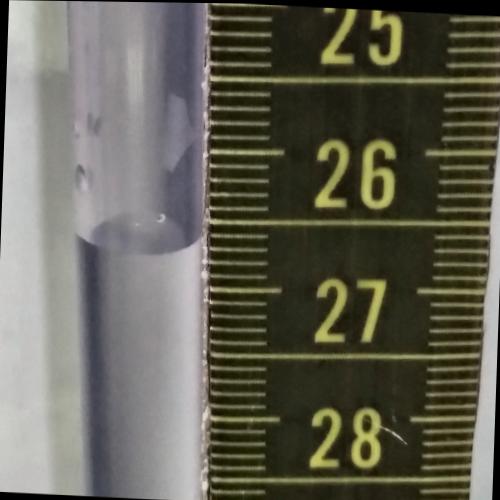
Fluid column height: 26.7 cm